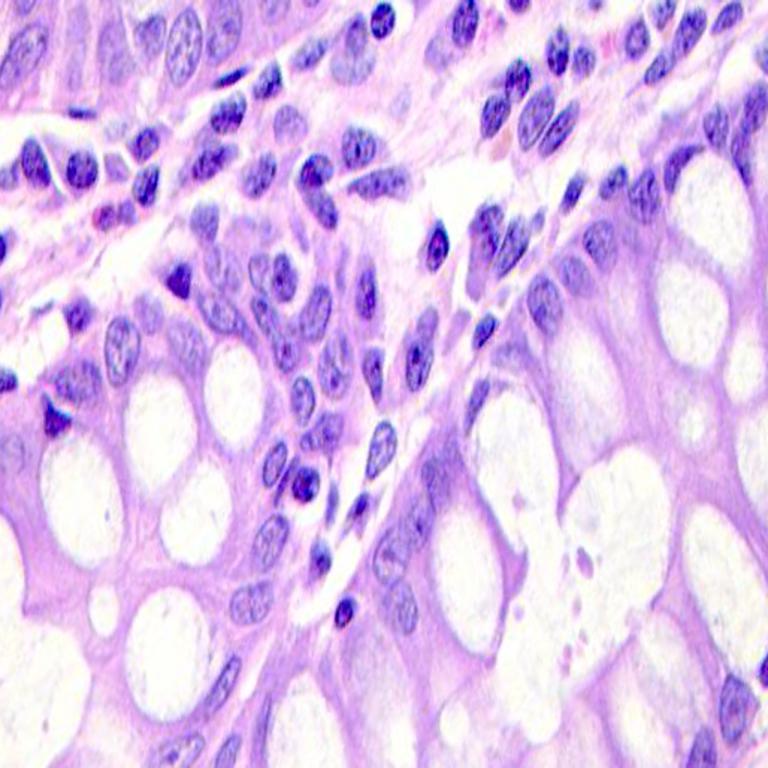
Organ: colon
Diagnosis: benign